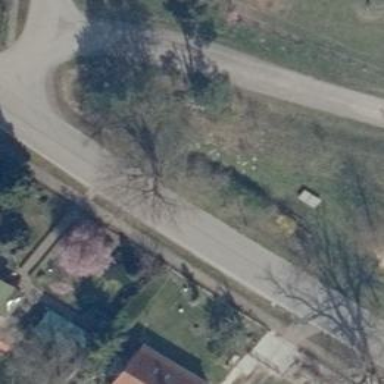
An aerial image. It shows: Single tag "natural: tree."